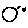
Label: moon